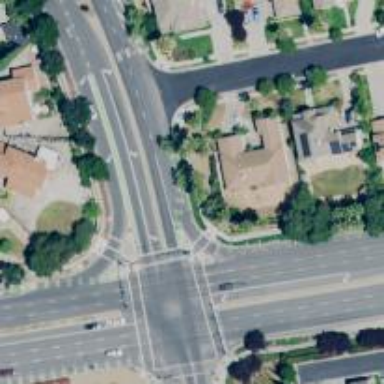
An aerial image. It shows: Footway that serves as traffic island.